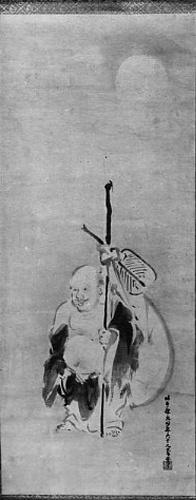
Title: 布袋図 (Hotei zu)|Hotei
Artist: Kano Tan'yū
Artist bio: Japanese, 1602–1674
Date: probably 17th or 18th century
Object type: Hanging scroll
Classification: Paintings
Medium: Hanging scroll; ink on paper
Culture: Japan
Period: Edo period (1615–1868)
Dimensions: Image: 41 5/8 × 18 1/2 in. (105.7 × 47 cm)
Overall with mounting: 81 × 23 7/16 in. (205.7 × 59.5 cm)
Overall with knobs: 81 × 25 3/8 in. (205.7 × 64.5 cm)
Department: Asian Art
Credit line: The Howard Mansfield Collection, Purchase, Rogers Fund, 1936
Accession year: 1936
Repository: Metropolitan Museum of Art, New York, NY
Tags: Men